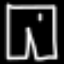
Label: pants